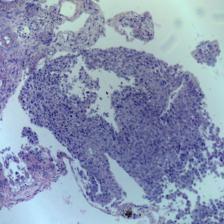
Diagnosis: OSCC